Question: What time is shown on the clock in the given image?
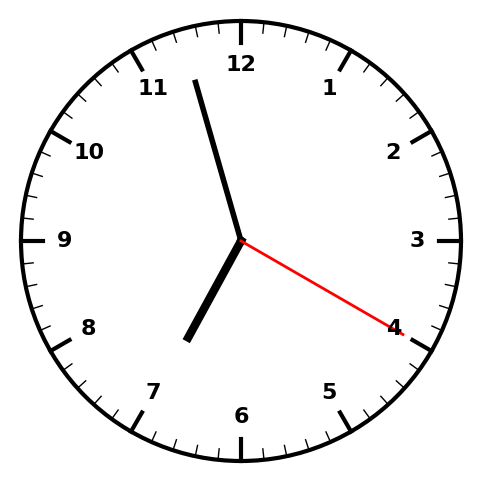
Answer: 06:57:20